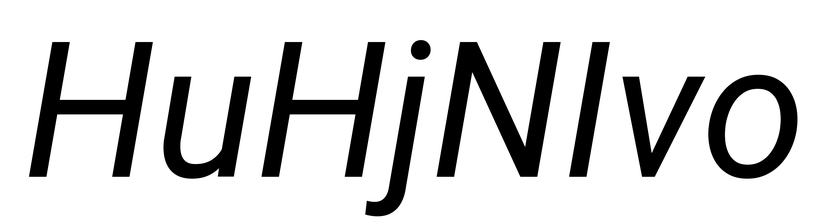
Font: Roboto-Italic_Italic